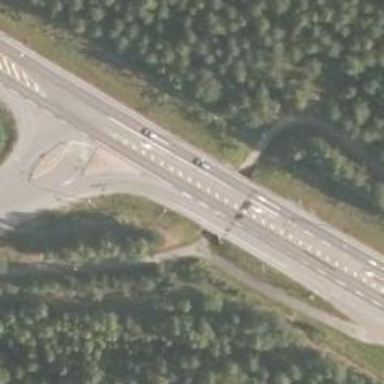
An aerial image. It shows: Asphalt trunk highway.